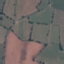
Land use / land cover class: Pasture